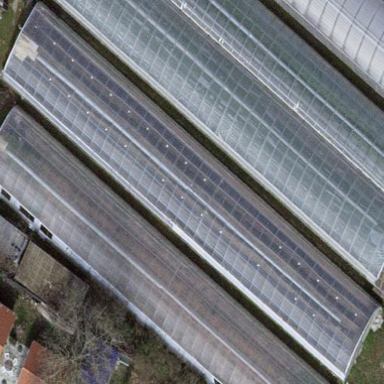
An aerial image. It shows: Greenhouse used for horticulture.